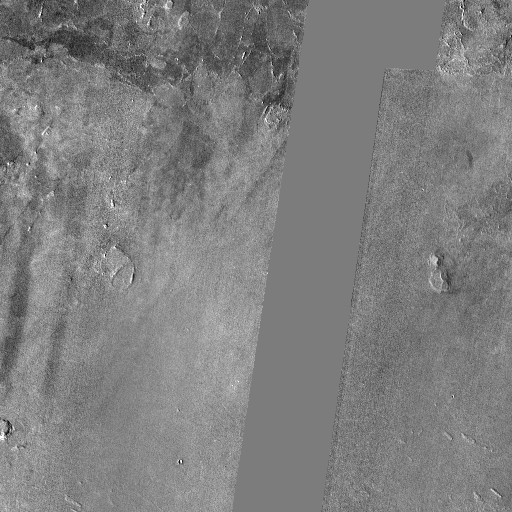
Crater classes present: Background, Buried